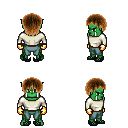
a pixel art fantasy rpg character, male body template, orc, green skin, white long-sleeve shirt, teal pants, brown plain hairstyle, gold gloves, ghillies, four views (front, back, left, right), 2x2 character sprite sheet, small pixel art, hard edges, no anti-aliasing